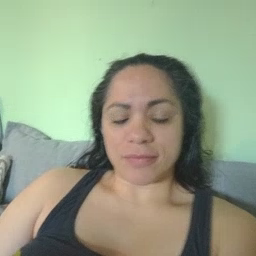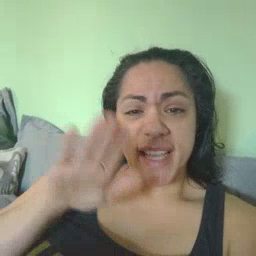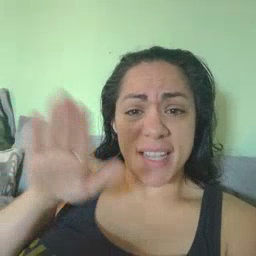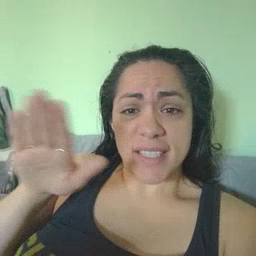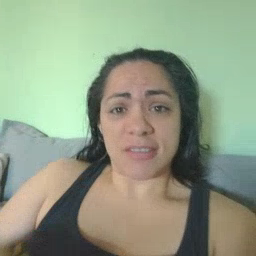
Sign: clean